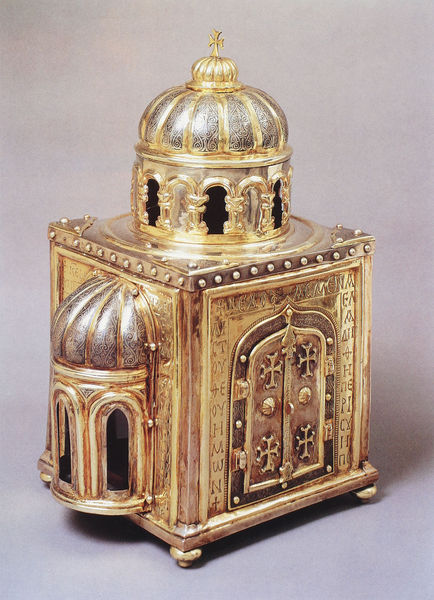
Titel: Anastasiusreliquiar
Institution: Aachen, Domschatz
Schlagwörter: tür, haus, architektur, silber, kirche, gold, bogen, kuppel, friedrich, metall, tor, kreuz, moschee, orient, orientalisch, gravur, portal, apsis, tempel, konche, schatzkammer, kästchen, liturgie, box, behältnis, büchse, reliquiar, silbet